Question: As the title says, I'm using entity framework 4.0 for a financial application. I have a winform where I list all the cheques (checks) I have. But in that form, the user can specify some filters.

If the user does not apply any filter, I just can make the query like this:
'''
lista_cheques = db.Cheque.Include("Operacion").Include("Cliente").ToList();
datagridview.Datasource = lista_cheques;
'''
That is simple. But when it applies filters, the problem gets bigger.
As you see, the user can use filter to see cheques (checks) of a specific client, dates, bank, CUIT number, check state, etc.
Now, my question is related to performance in the queries.
I was thinking on doing the filters separeted, like this:
'''
lista_cheques = db.Cheque.Include("Operacion").Include("Cliente").Where(x => x.fecha_deposito == fecha).ToList();
lista_cheques = lista_cheques.Where(x => x.banco.id_banco = banco).ToList();
lista_cheques = lista_cheques.Where(x => x.Operacion.Cliente.id_cliente = id_cliente).ToList();
'''
Translation:
fecha is date
Operacion is a group of checks
Cliente is client.
In this way, I'm doing a query, then, a query from that query result, then a new query from that new result and that goes on.
I think this way might have a big performance issues. I know that SQL server optimize queries. So, if I'm doing fragmented queries, the optimizer is not working properly.
The other way I thought about but it's very tedious, is to create one big query to handle every possible filter selection.
For example, the other example would be like this:
'''
lista_cheques = db.Cheque.Include("Operacion").Include("Cliente").Where(x => x.fecha_deposito == fecha && x.banco.id_banco = banco && x.Operacion.Cliente.id_cliente = id_cliente).ToList();
'''
The big problem is that I will need lots of combinations to be able to handle all the filter posibilities.
Ok guys, now, will I have performace issues in the first code example? I doing there one big query to the database, and then I'm doing the query in the list of objects (which I think will be faster). I'm pretty new to this ORM, and this listing will have to handle a lot of registries..
I somebody can give me some advice? I made pretty much a mess explaining, hope you can understand..
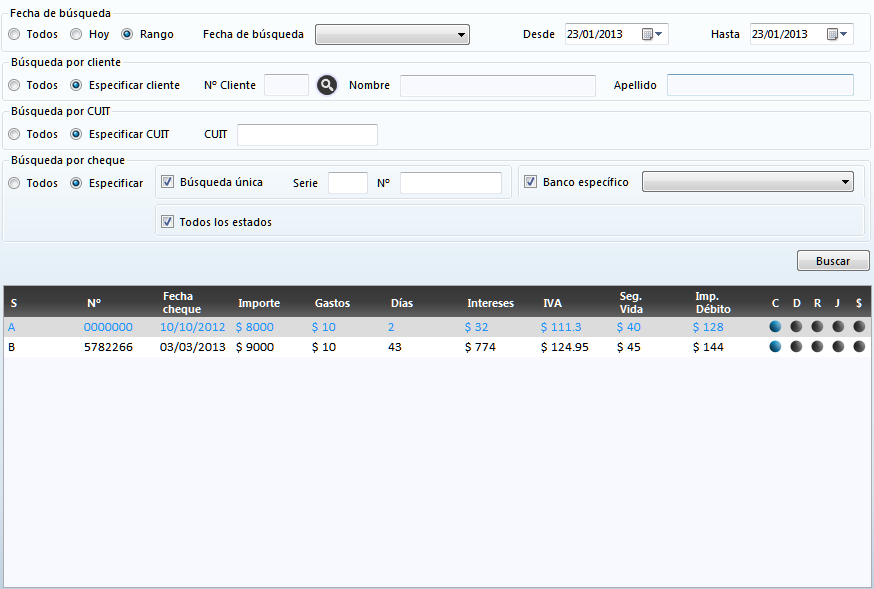
Answer: '''
lista_cheques = db.Cheque.Include("Operacion").Include("Cliente").Where(x => x.fecha_deposito == fecha).ToList();
lista_cheques = lista_cheques.Where(x => x.banco.id_banco = banco).ToList();
lista_cheques = lista_cheques.Where(x => x.Operacion.Cliente.id_cliente = id_cliente).ToList();
'''
Nearly perfect. Kill all those ToList and it is good.
The ToList means SQL is evaluated, so if all 3 flters trigger, 2 and 3 are evaluated in memory.
Kick the ToList away, and the different Where clauses get combined on the database.
Standard LINQ 101. Works like a charm and is always nice to see.
Then add as LAST line:
lista_cheques = lista_cheques.ToList ();